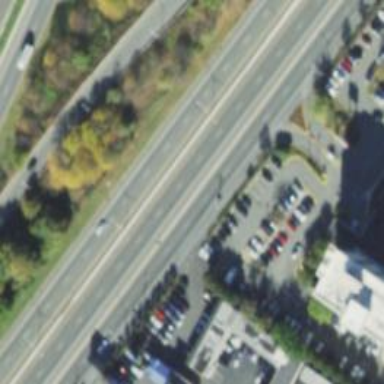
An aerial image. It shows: Urban freeway or expressway trunk highway.